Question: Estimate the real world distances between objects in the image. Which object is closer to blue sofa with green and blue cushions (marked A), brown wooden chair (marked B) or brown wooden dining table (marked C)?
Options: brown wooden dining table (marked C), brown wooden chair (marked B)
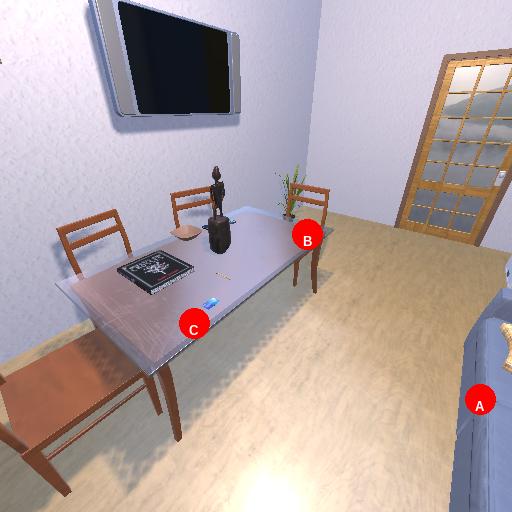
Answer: brown wooden dining table (marked C)